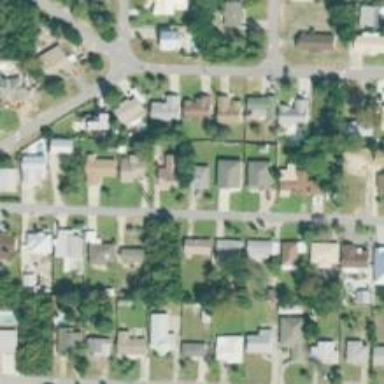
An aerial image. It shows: Residential area consisting of single-family homes.